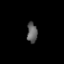
Tissue: lung
Cell type: Myeloid cells
Senescence score: 0.546
Nuclear area (px): 203
Mean DAPI intensity: 96.419